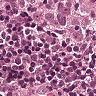
Metastatic tissue present: yes